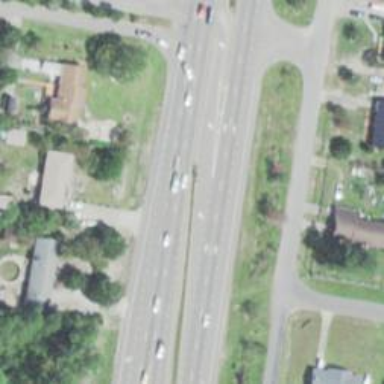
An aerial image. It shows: This image shows trunk highway that functions as expressway.